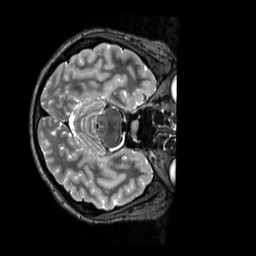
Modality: T2w
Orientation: axial
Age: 26
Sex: female
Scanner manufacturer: siemens
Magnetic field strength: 3 T
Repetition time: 3.2 s
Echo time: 0.728 s